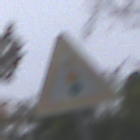
Verkehrszeichen: Lichtzeichenanlage
Umgebung: Outdoor, Nature
Tageszeit: Midday
Wetter: Overcast
Licht: Natural
Jahreszeit: Autumn
Kontrast: LowContrast